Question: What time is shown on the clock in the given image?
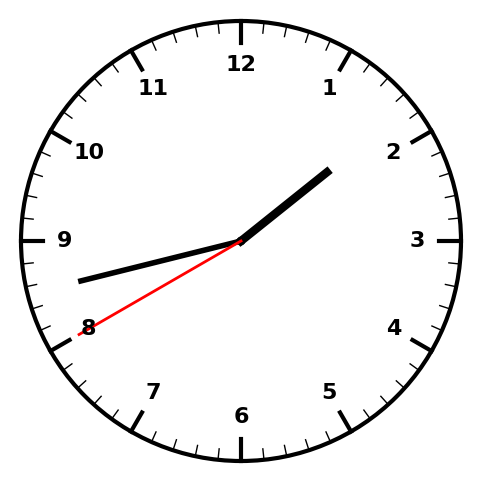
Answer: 01:42:40